Question: IN SQL SERVER can create XML Document like following format with every column name come with Datafield FieldName="Batch"
CID,BATCH,EXP_DATE are column names.

<URL>
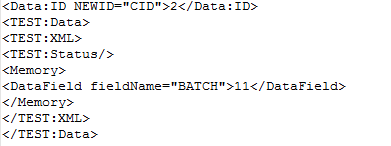
Answer: Try something like
'''
SELECT 'BATCH' AS [DataField/@fieldName]
,BATCH AS [DataField]
,''
,'EXP_DATE' AS [DataField/@fieldName]
,EXP_Date AS [DataField]
FROM SomeWhere
FOR XML PATH('Memory');
'''
The empty string in the middle is needed to start a new element
And be aware, that the dateformat will be ISO8601 and not '190615' (you should be happy about this!)